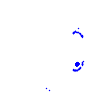
Particle: electron